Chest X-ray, AP view. Patient: 21 years old, sex M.
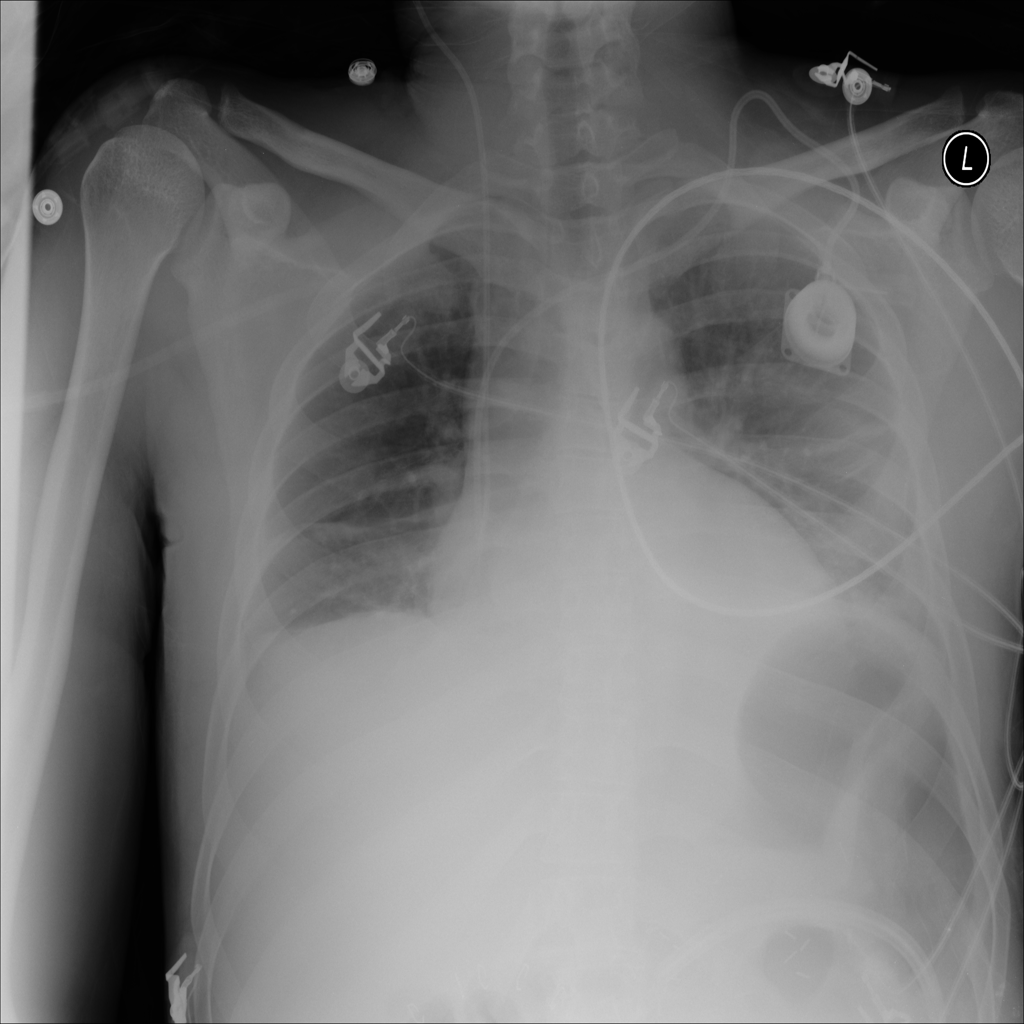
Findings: No Finding